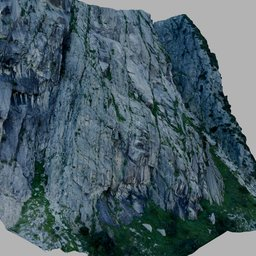
Label: nature